七年级 · 算术
两数 $m, n$ 在数轴上的对应点如图所示, 则下列各式子正确的是 ( )

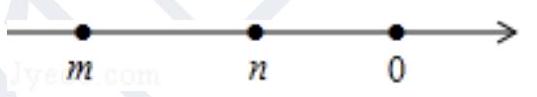
$m>n$
B. $-n>|m|$
C. $-m>|n|$
D. $|m|<|n|$

第 II 卷（非选择题）
答案: C
解析: 析】

【分析】

此题考查有理数与数轴以及有理数的大小比较, 关键是根据绝对值的意义等知识解答.

从数轴上可以看出 $m 、 n$ 都是负数, 且 $m<n$, 由此逐项分析得出结论即可.

【解答】

解: 因为 $m 、 n$ 都是负数, 且 $m<n,|m|>|n|$,

A. $m>n$ 是错误的;

B. $|m|>|n|$, 即 $|m|>-n$, 故 $-n>|m|$ 是错误的;

C. $|m|>|n|$, 即 $-m>|n|$, 故 $-m>|n|$ 是正确的;

D. $|m|<|n|$ 是错误的.

故选: $C$.